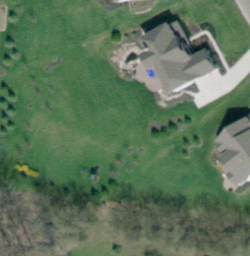
Label: residential